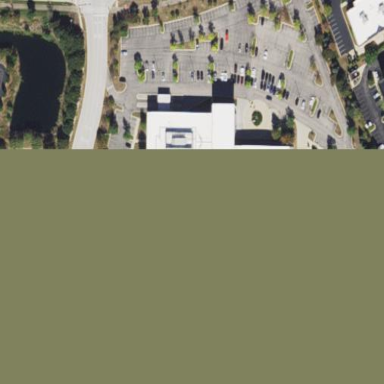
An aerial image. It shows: Office building.